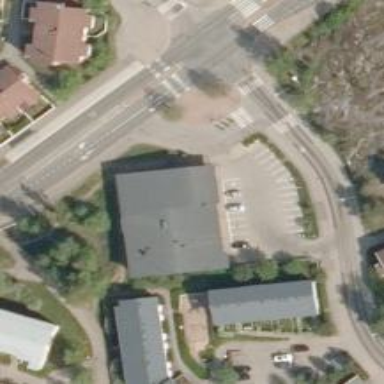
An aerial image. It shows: Convenience shop.